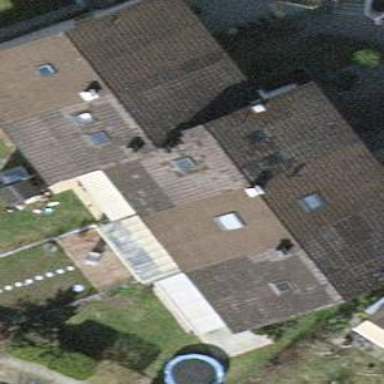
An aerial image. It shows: Terrace building with gabled roof oriented across.